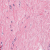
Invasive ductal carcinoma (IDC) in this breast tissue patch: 0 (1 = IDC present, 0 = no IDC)